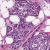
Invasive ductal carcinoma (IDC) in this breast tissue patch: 1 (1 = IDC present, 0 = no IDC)